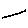
Label: line